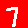
Digit: 7